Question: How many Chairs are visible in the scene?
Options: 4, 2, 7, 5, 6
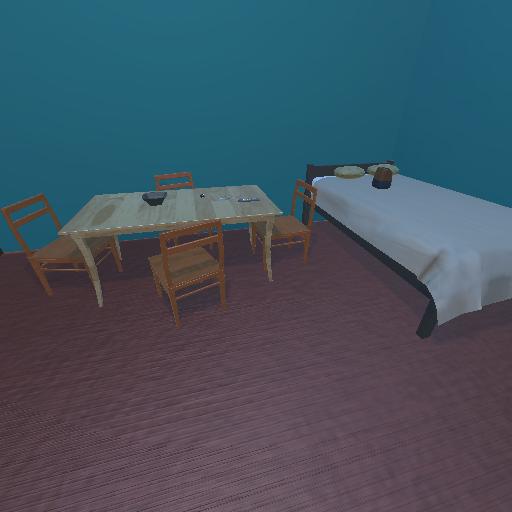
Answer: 4